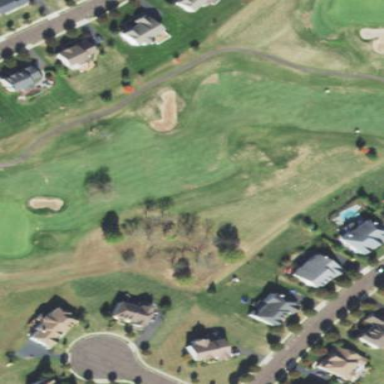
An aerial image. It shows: Rough area in golf course.